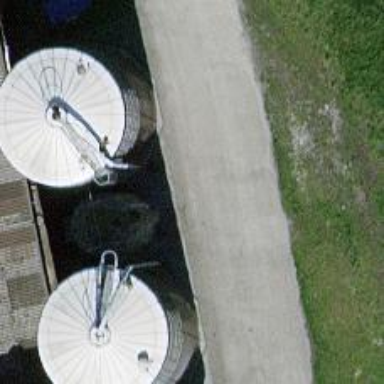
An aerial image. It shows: Building that serves as silo.